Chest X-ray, PA view. Patient: 75 years old, sex F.
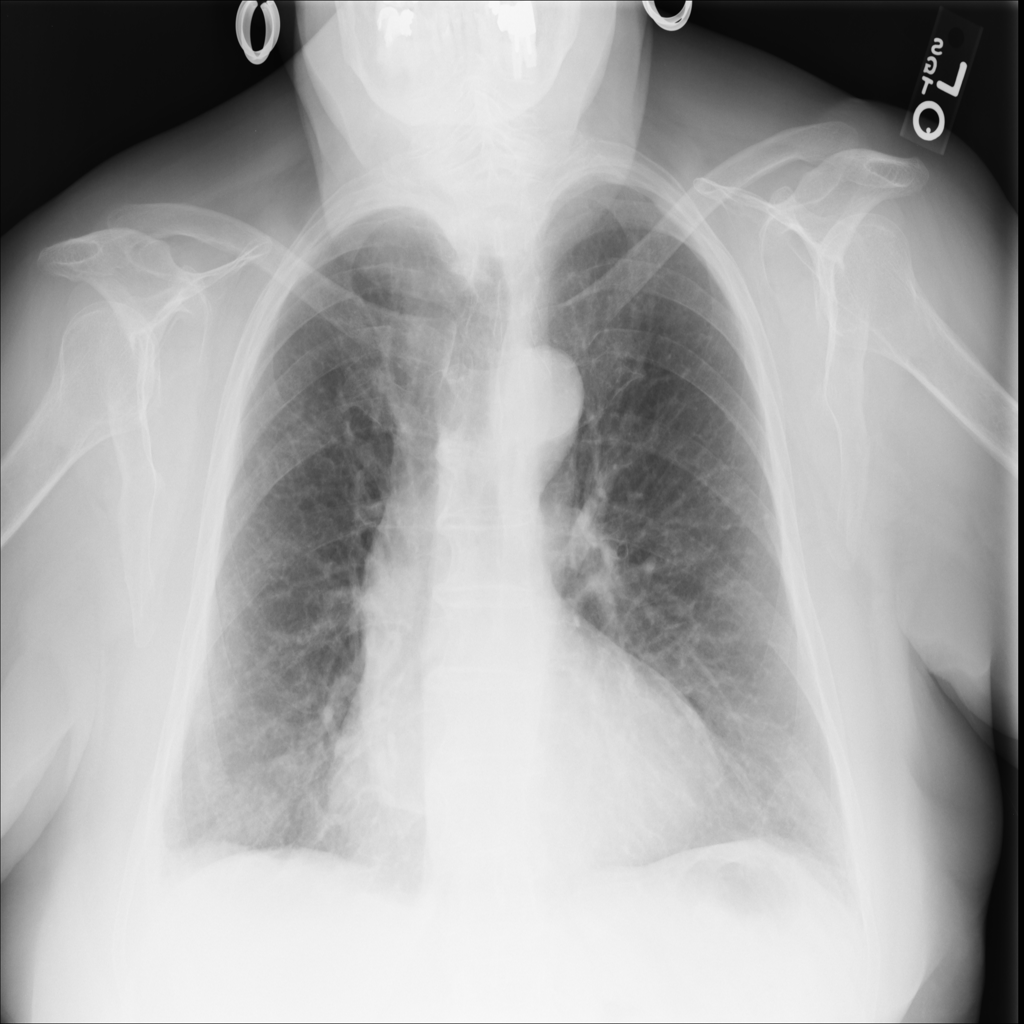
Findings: Pleural_Thickening